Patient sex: F
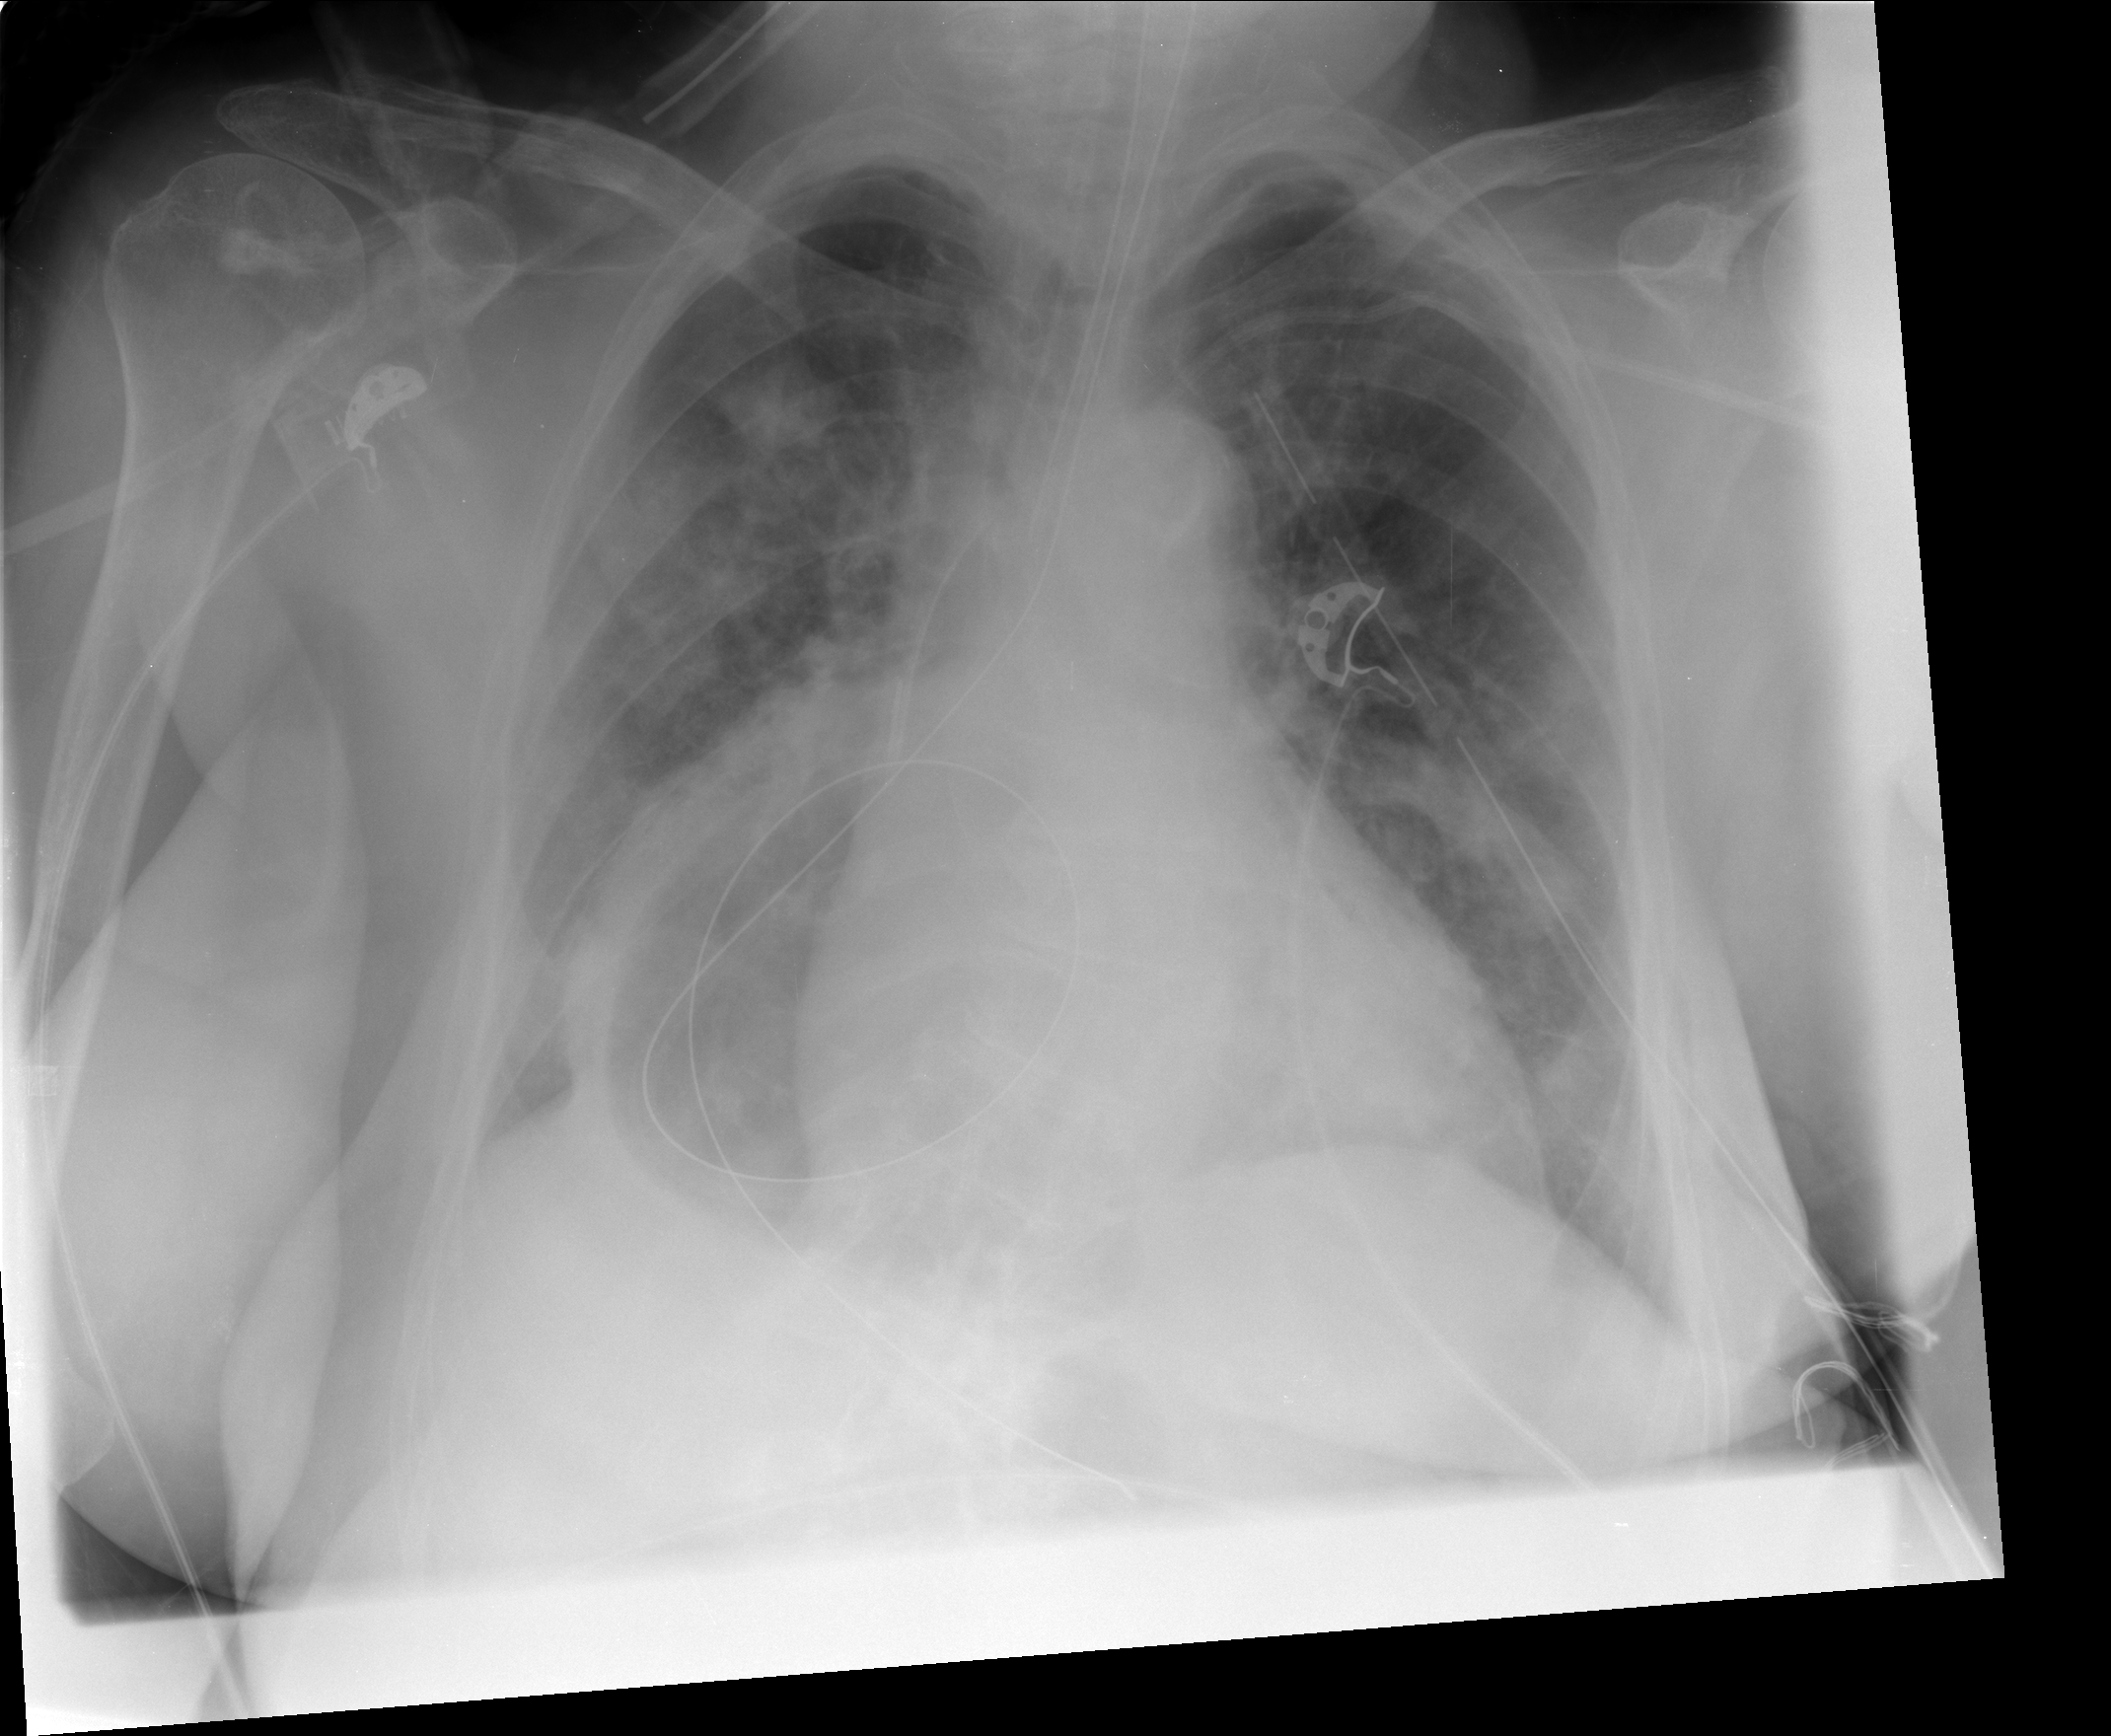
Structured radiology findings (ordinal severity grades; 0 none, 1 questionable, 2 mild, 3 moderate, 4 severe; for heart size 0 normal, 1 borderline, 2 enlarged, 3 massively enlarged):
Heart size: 2
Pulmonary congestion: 3
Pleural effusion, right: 2
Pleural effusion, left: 2
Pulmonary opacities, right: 3
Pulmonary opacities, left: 3
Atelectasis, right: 3
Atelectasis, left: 3